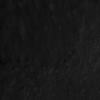
Atmospheric dust classification: not_dusty